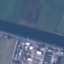
Land use / land cover: River